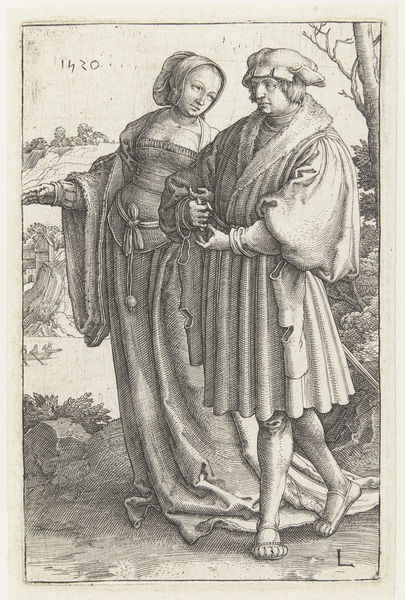
Titel: Wandelend paar
Künstler: Lucas van Leyden
Standort: Amsterdam
Institution: Rijksmuseum
Schlagwörter: baum, hand, mann, umhang, weiß, fluss, landschaft, frau, hut, kleid, schwarz, gürtel, weg, haube, mütze, falten, signatur, natur, gehen, paar, sandalen, druck, pelzkragen, mittelalter, schreiten, dürer, holbein, cranach, lucas, weiß#, hohlbein, 1420, nürnberg, albrecht, bürger, spaziergang